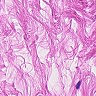
Metastatic tissue present: no